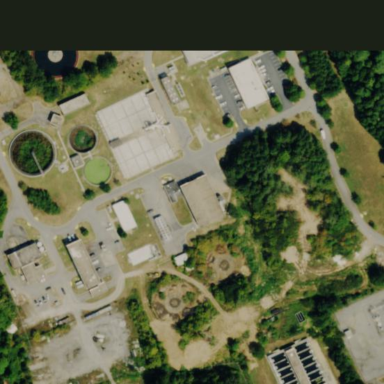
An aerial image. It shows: View of wastewater plant.